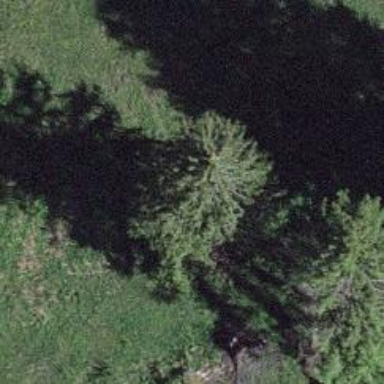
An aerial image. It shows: Beautiful tree in nature.